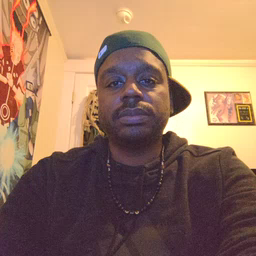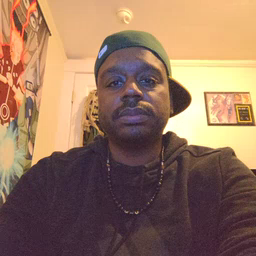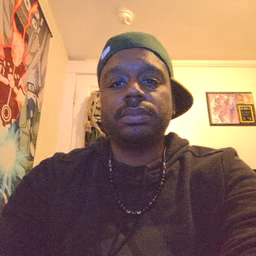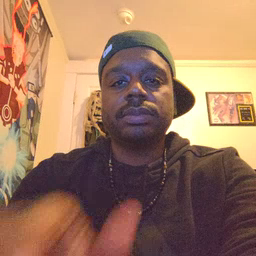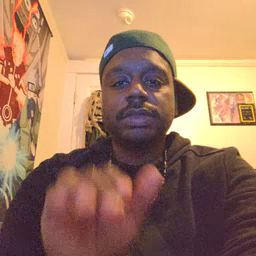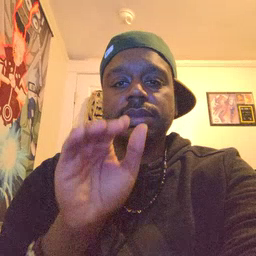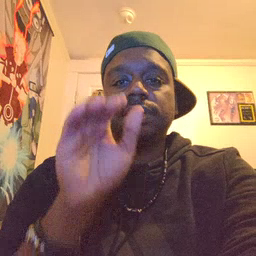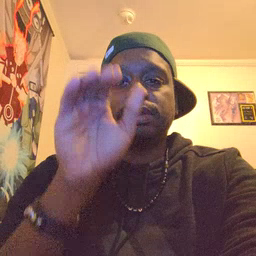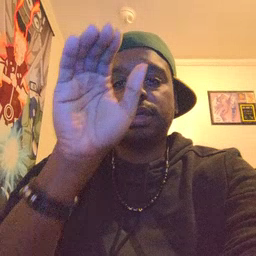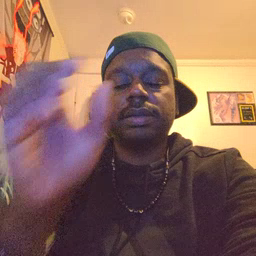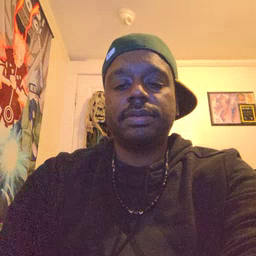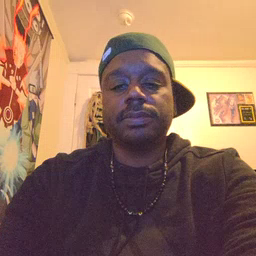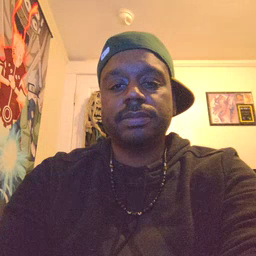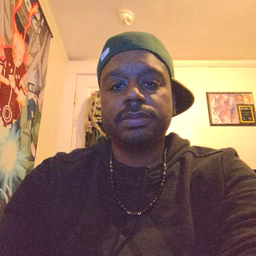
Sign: stairs